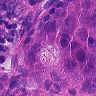
Metastatic tissue present: yes